Interaction volume radius: 5 \u00c5
Interaction volume height: 20 \u00c5
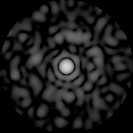
Disorder parameter: 0.8558